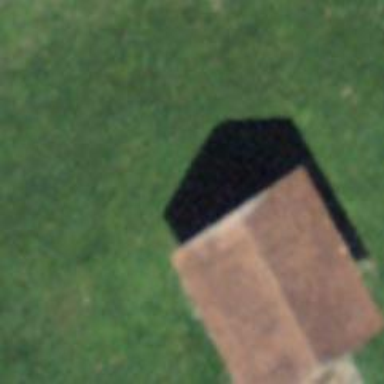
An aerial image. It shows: Barn.